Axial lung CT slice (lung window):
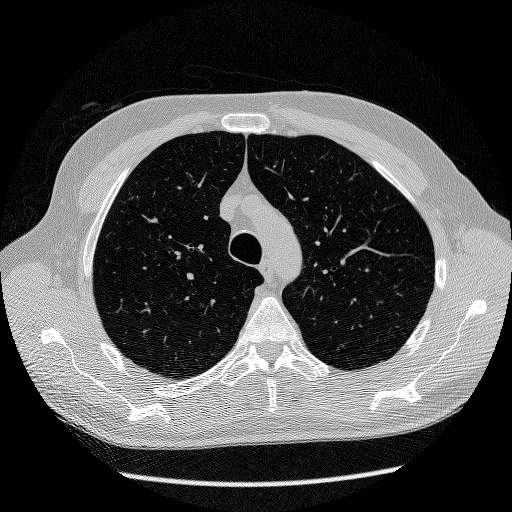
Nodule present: no